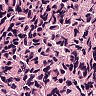
Metastatic tissue present: yes